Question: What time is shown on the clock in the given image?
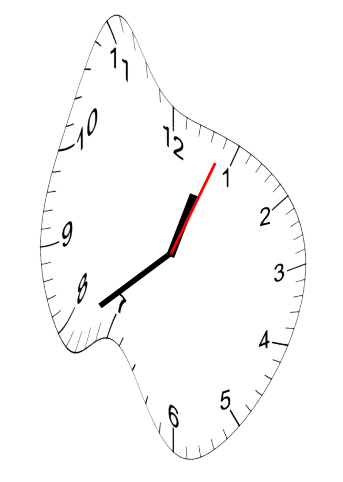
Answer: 12:39:04